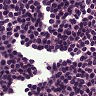
Metastatic tissue present: no